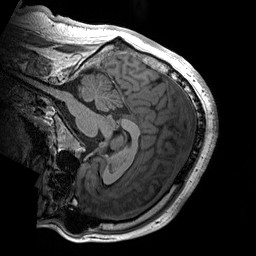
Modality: T1w
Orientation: sagittal
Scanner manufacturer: siemens
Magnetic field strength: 3 T
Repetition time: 2.2 s
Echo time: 0.00244 s